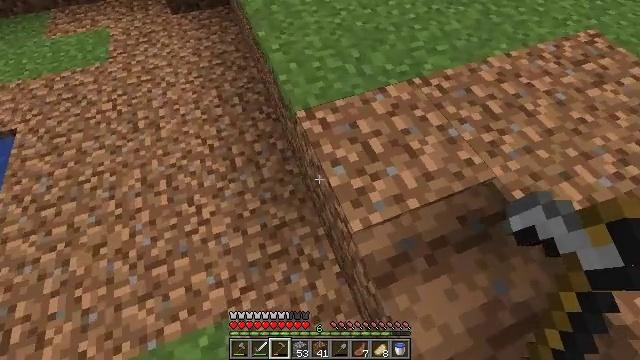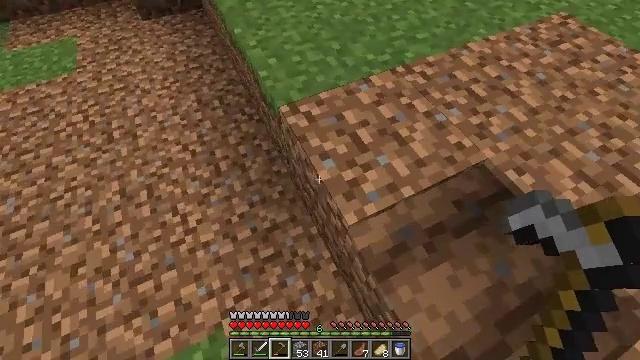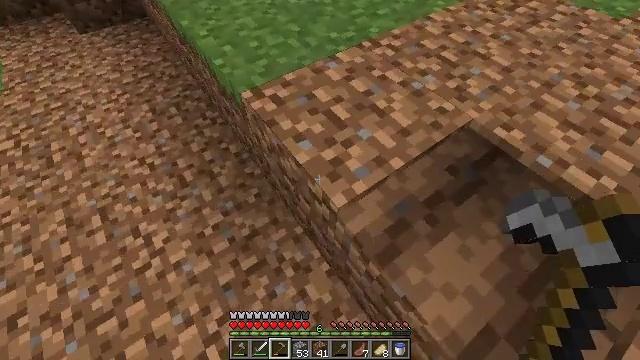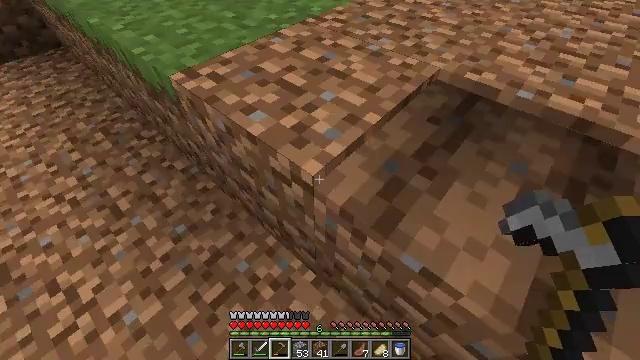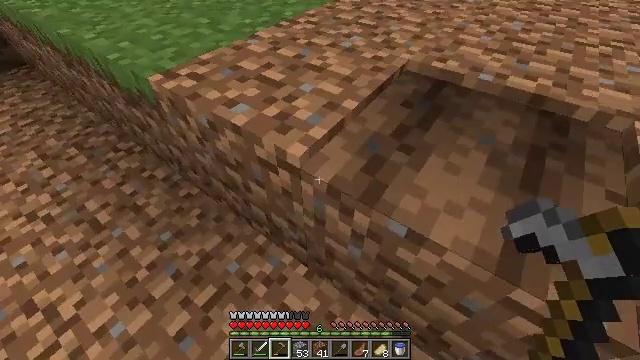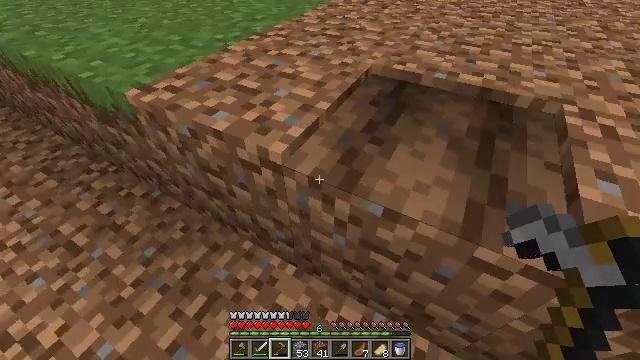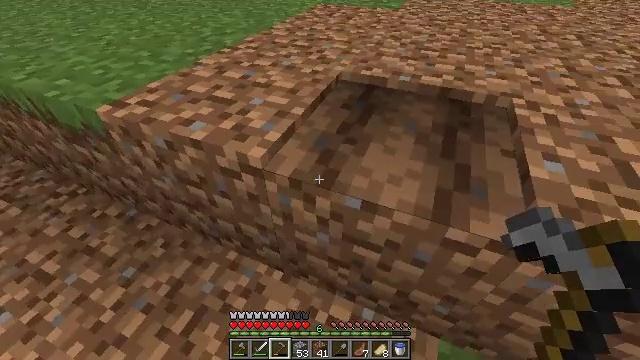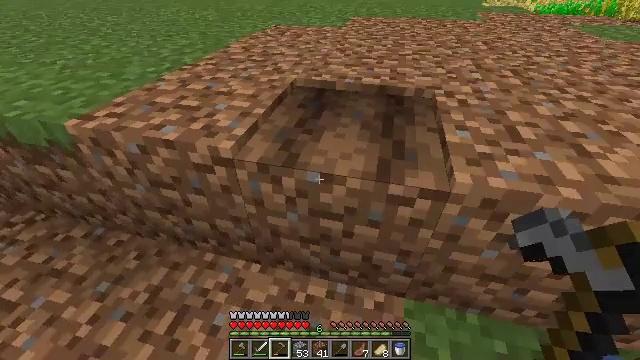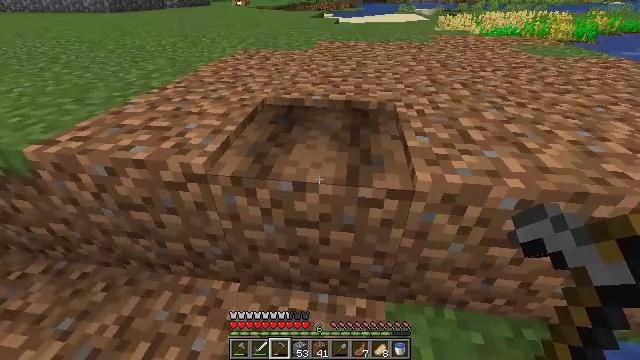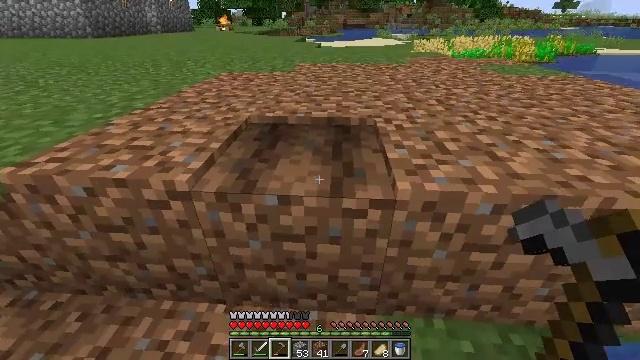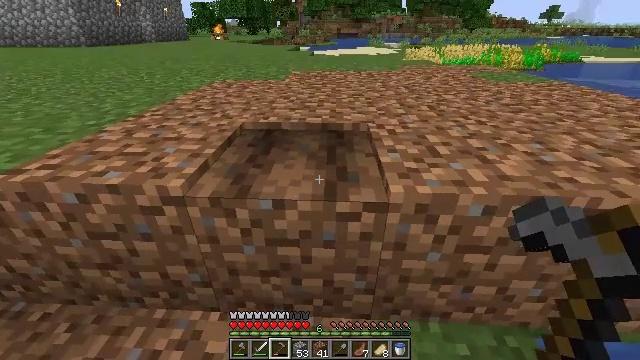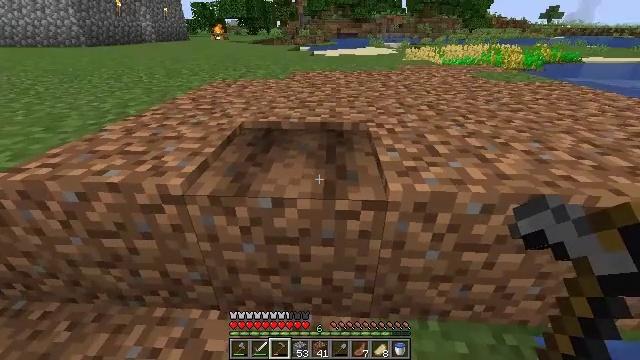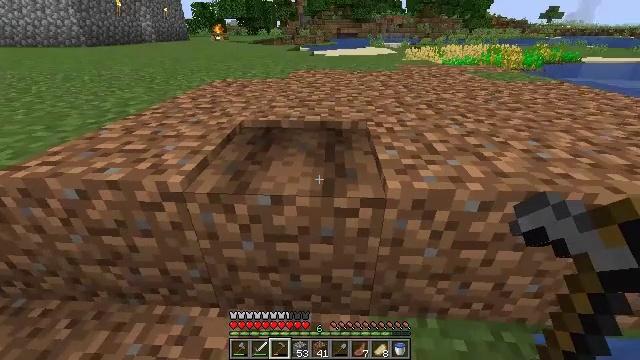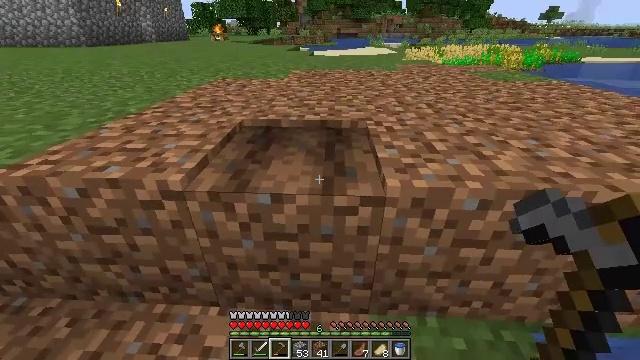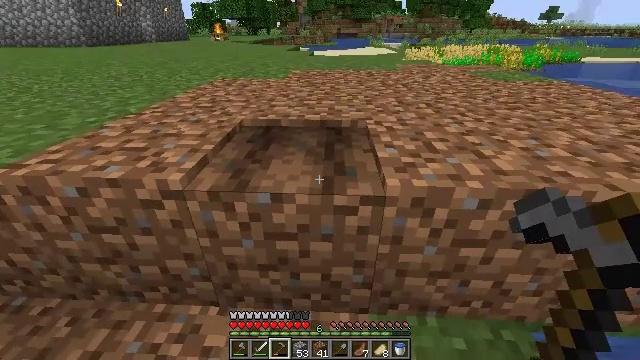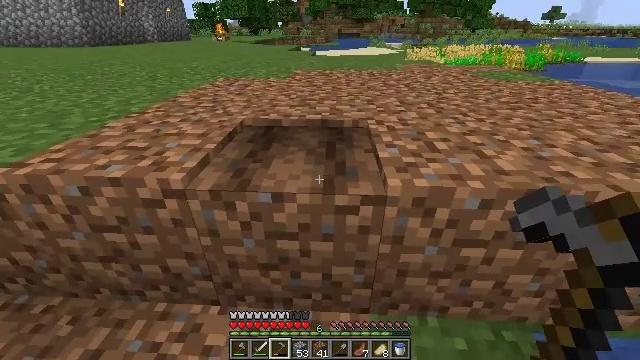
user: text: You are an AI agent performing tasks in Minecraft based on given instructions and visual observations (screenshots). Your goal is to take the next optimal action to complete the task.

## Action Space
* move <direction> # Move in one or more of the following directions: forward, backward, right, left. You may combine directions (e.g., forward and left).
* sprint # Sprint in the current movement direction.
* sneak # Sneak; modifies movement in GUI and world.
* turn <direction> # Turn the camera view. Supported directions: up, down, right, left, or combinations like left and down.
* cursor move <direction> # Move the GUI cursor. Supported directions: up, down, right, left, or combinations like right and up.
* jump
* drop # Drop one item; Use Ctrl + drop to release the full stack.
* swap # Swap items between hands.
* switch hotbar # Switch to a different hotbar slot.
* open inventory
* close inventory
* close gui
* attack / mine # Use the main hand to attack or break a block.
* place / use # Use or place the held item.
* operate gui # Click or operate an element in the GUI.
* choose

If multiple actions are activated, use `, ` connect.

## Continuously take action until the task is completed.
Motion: motion action
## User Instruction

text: Dig up the farmland.
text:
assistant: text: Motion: turn right
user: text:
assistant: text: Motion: turn right and up
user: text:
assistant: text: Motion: move back, turn right and up
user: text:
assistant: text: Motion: move back, turn right and up
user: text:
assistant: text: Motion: move back, turn right and up
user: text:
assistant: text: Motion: move back, turn right and up
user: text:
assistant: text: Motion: turn right and up
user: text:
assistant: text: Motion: turn right and up
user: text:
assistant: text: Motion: turn right and up
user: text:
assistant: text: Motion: turn right and up
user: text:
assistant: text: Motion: no_op
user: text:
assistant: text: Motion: no_op
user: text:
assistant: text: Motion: no_op
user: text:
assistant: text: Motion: no_op
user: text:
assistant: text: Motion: no_op
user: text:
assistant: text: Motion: turn left
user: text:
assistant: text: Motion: turn left
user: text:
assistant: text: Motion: no_op
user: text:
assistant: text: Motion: attack / mine
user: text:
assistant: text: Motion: attack / mine
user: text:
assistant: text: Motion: attack / mine
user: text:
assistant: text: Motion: attack / mine
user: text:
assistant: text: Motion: attack / mine
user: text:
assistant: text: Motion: attack / mine
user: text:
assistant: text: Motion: attack / mine
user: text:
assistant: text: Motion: attack / mine
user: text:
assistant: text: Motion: attack / mine
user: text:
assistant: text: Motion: attack / mine
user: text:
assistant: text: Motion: attack / mine
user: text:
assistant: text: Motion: attack / mine